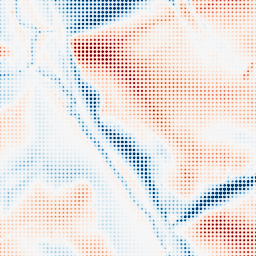
Category: classical
Decomposition family: gaussian_anisotropic
Decomposition parameters: sigma_x: 10
sigma_y: 20
Upsampling method: sinc_hamming
Upsampling parameters: scale: 8
kernel_size: 4
Upsampling scale: 8